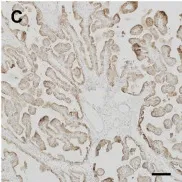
Postoperative pathology: choroid plexus papilloma (WHO I). Immunohistochemical expressions: GFAP (+-), EMA (+), keratin (+++), CAM5.2 (+++), P53 (+), syn (++) and olig-2(-). Ki-67LI: 0.6% (A-H). Scale bar:. 100 mum.
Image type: pathology (immunostaining)